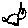
Label: cat